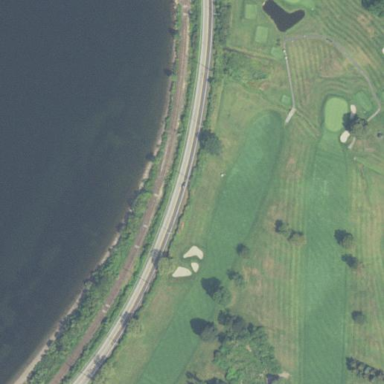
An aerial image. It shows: Golf fairway surrounded by grass.